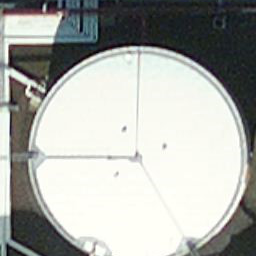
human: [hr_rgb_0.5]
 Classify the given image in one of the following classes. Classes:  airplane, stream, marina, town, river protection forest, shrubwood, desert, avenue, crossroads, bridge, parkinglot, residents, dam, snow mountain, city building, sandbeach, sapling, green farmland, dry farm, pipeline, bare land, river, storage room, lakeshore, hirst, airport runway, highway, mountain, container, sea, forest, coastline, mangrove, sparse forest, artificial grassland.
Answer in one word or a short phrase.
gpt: storage room